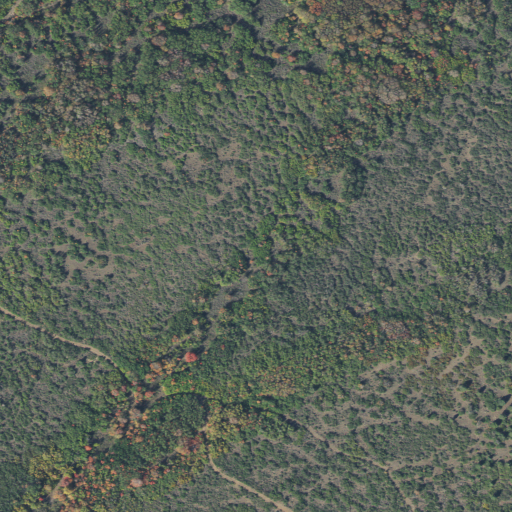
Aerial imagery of valley in Utah named Slide Hollow containing deciduous forest and shrub